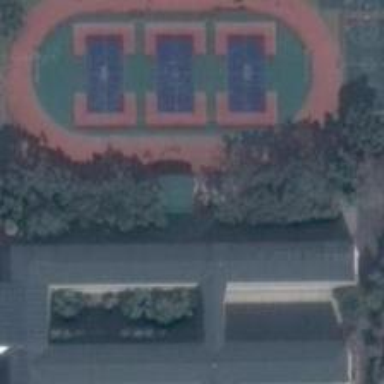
Three dark blue basketball field is hemmed in the central of the playground .